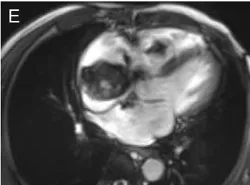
Plane; cardiac MRI showing a giant biatrial mass with tricuspid valve involved.
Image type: radiology (mri)